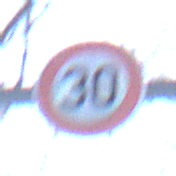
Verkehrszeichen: Geschwindigkeit30
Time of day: MorningAfternoon
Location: Outdoor (Nature)
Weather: Clear
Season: Winter
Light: Natural